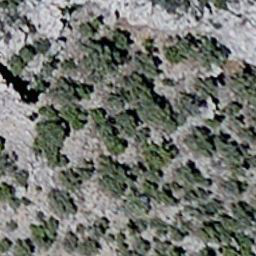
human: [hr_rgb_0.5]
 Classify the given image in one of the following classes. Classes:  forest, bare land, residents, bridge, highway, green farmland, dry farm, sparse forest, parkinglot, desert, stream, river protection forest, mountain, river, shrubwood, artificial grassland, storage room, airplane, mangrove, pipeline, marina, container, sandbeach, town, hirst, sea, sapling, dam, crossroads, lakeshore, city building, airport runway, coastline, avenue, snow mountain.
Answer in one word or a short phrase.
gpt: sparse forest